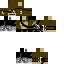
A female skeleton skin with dark skin, wearing brown bald dressed in a gold robe top and brown pants, featuring a closed mouth.